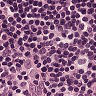
Metastatic tissue present: no